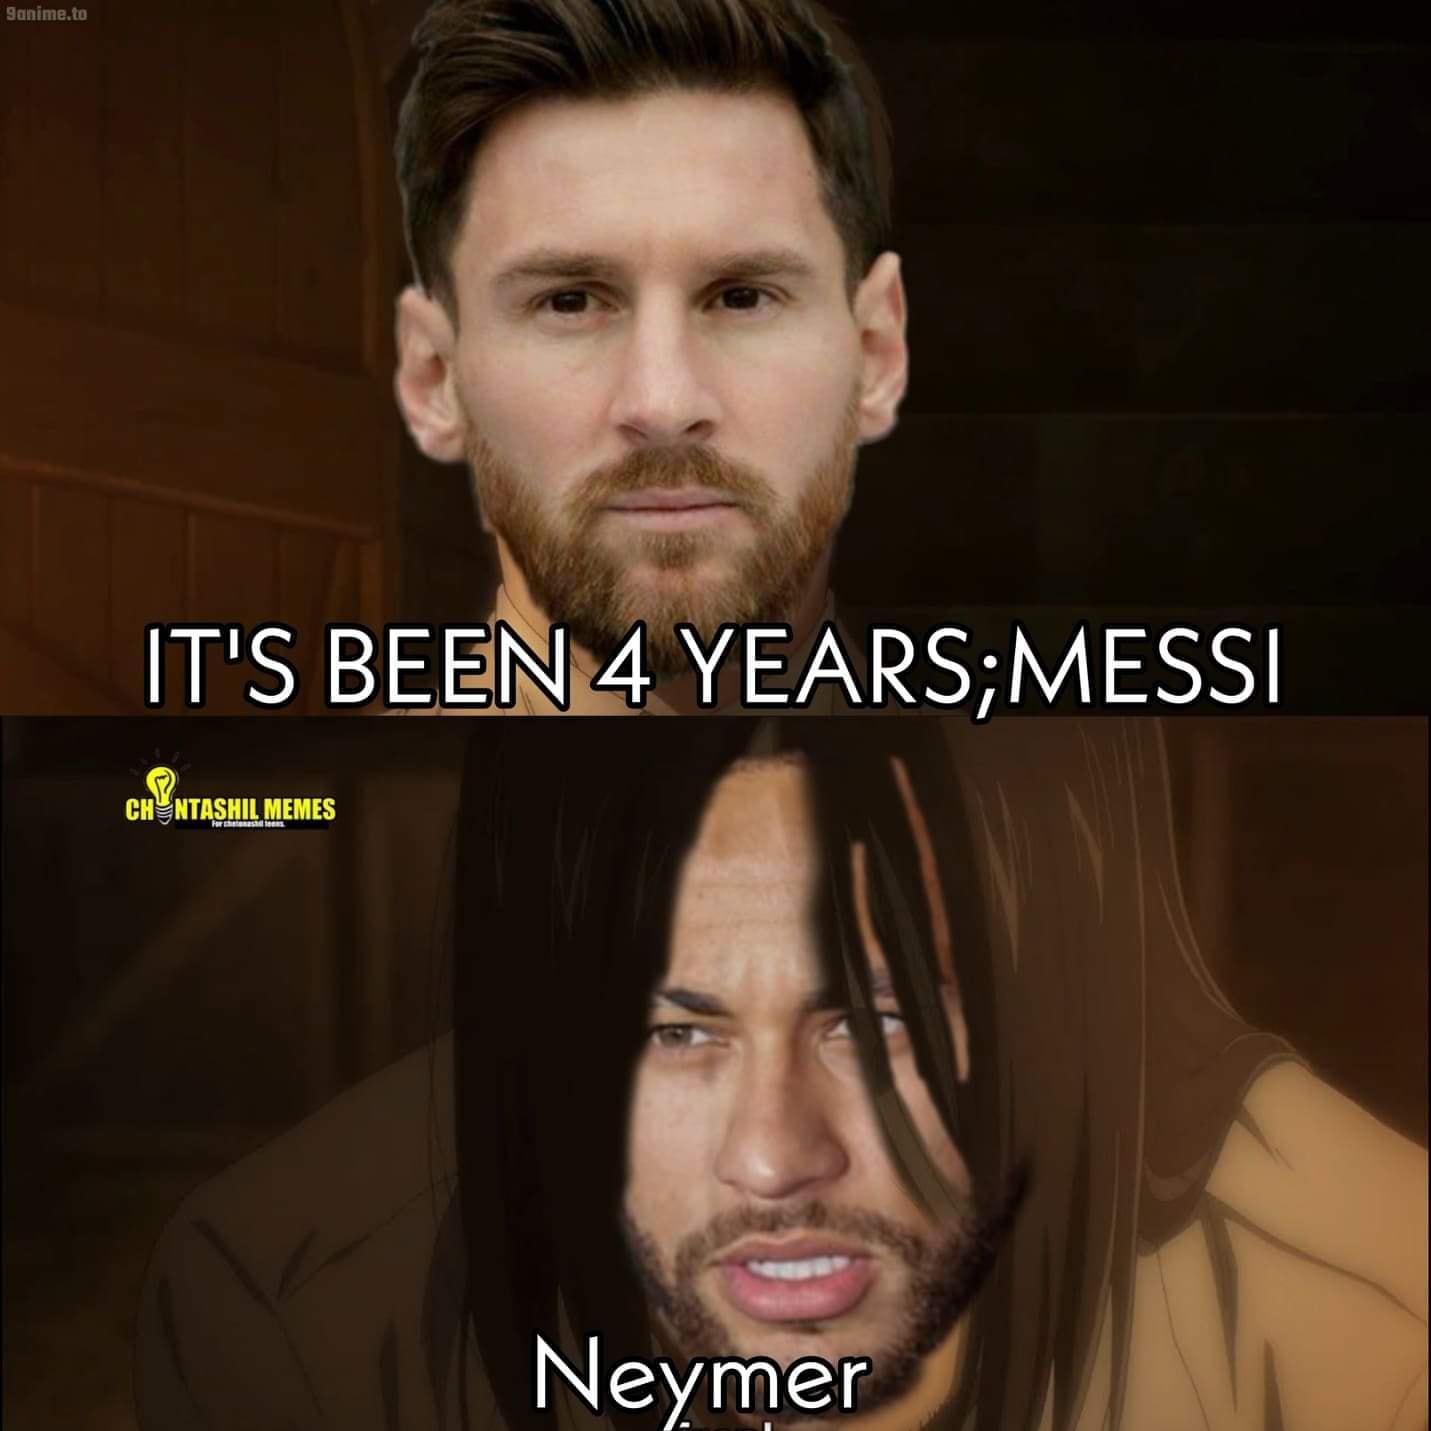
Caption: IT'S BEEN 4 YEARS ; MESSI    Neymer
Label: non-hate